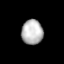
Tissue: lung
Cell type: Epithelial cells
Senescence score: 0.2391
Nuclear area (px): 523
Mean DAPI intensity: 181.746